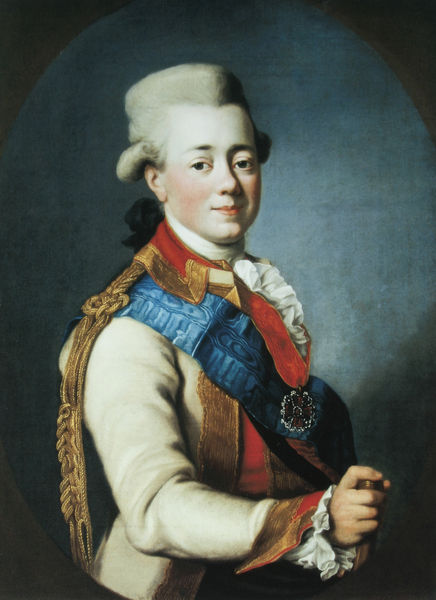
Titel: Großfürst Paul
Künstler: Gawril Iwanowitsch Skorodumow
Standort: St. Petersburg
Institution: Schloss Pawlowsk
Schlagwörter: blau, dunkel, gemälde, hand, kopf, mann, schatten, weiß, ocker, blume, bunt, finger, frankreich, frau, frisur, grau, haar, hell, hintergrund, licht, mund, nase, ohr, orange, profil, schmuck, schwarz, stirn, blick, rot, tuch, beige, schleife, hemd, jacke, jung, wand, arm, augen, band, barock, blass, falten, gesicht, kragen, rahmen, spitze, ärmel, bildnis, portrait, porträt, öl, gold, mantel, reich, adel, saum, spitzen, blässe, borte, brosche, kinn, lippen, locke, locken, puder, rokoko, rosa, rouge, seide, kreis, oval, stock, tondo, hellblau, perücke, schärpe, lächeln, wangen, kette, könig, frack, zeigefinger, zopf, brauen, halstuch, pupillen, lciht, kordel, glatt, edel, junge, rüschen, revers, weste, lippenstift, lider, schimmer, vergoldet, militär, uniform, waffen, faust, soldat, waffe, epauletten, adeliger, degen, manschette, manschetten, orden, scherpe, herrscher, krause, armee, fürst, nasenloch, wappen, knauf, tressen, jüngling, männlich, anhänger, amulett, halbporträt, blua, wams, prinz, medaille, röte, verschleiert, ornat, tresse, zar, jabot, gepudert, moire, goldborte, wangenröte, kokarde, adekiger, allonge, betresst, goldtrassen, rühschen, #schwarz, proträz, torträt